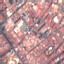
Label: Residential